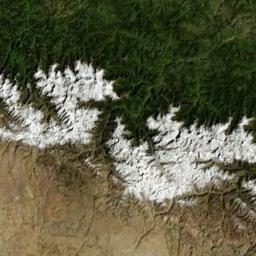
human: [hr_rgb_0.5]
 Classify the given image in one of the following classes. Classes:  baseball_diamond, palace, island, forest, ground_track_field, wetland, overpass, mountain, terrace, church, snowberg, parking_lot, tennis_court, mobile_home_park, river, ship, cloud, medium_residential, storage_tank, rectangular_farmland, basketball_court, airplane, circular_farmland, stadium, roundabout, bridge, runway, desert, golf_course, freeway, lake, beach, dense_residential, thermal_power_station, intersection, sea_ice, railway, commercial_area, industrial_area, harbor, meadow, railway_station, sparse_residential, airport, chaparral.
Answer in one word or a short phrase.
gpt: snowberg